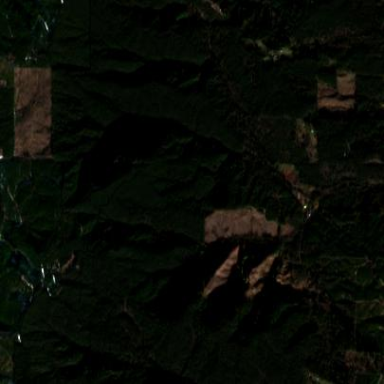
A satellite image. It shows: Forest area dominated by evergreen needle-leaved trees.